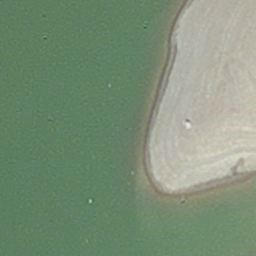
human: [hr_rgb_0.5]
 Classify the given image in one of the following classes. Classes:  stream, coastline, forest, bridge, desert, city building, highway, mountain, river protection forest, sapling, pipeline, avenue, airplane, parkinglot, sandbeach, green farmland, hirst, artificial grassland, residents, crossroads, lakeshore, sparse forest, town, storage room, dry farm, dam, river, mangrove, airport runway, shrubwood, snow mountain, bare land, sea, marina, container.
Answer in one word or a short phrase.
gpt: hirst